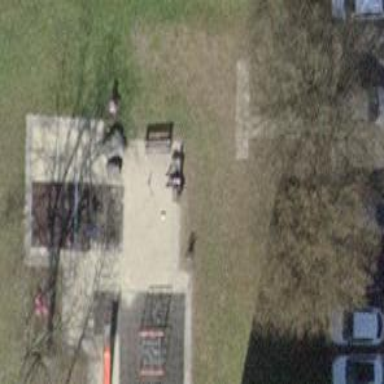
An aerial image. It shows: Playground area for leisure activities on the land.